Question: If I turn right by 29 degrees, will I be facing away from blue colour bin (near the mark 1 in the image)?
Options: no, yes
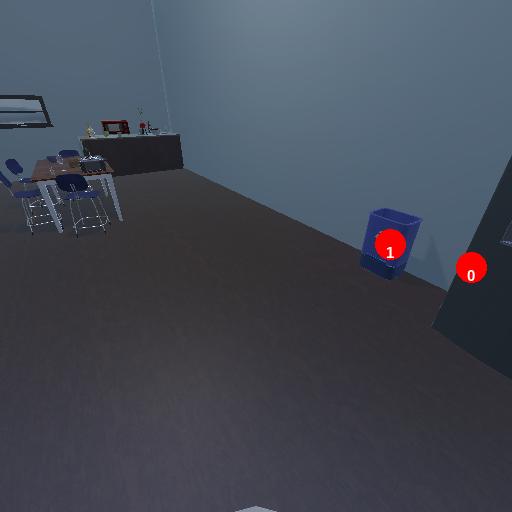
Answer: no